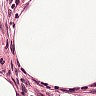
Metastatic tissue present: no